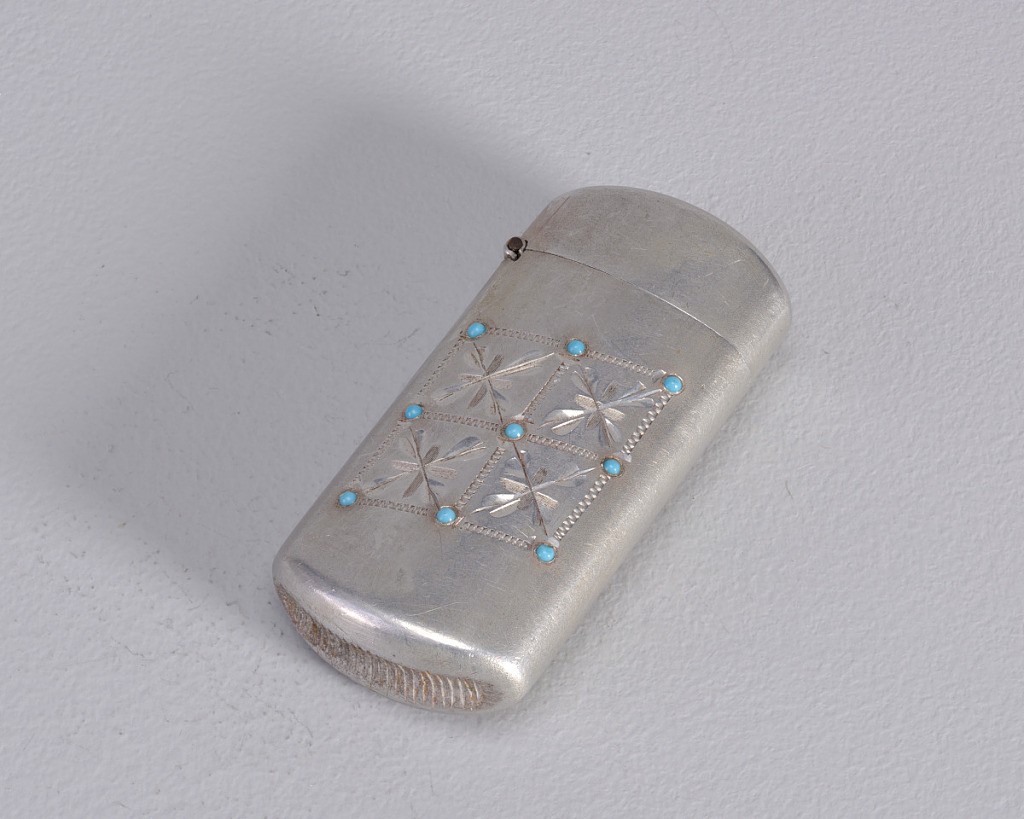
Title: Aluminum with Glass Beads
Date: ca. 1898
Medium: Aluminum, turquoise glass beads
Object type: Matchsafe
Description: Oblong, rounded top and bottom, featuring four etched frames containing flower motifs, all in grid pattern and turned slightly on the diagonal, each corner of frame puncuated with turquoise colored glass bead, total of nine in all. Reverse inscribed "O.R., Sept. 21st. 98." Lid hinged on side. Striker on bottom.